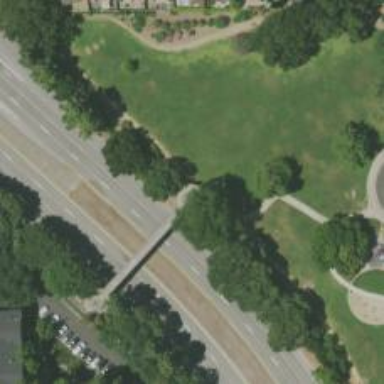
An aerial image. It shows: Footway on bridge.